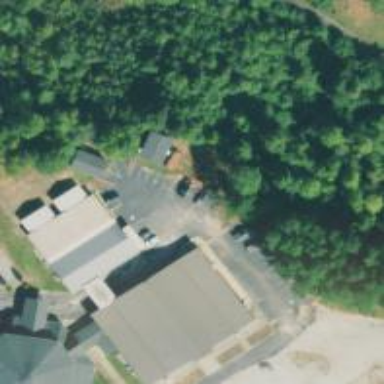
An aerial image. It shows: School building.